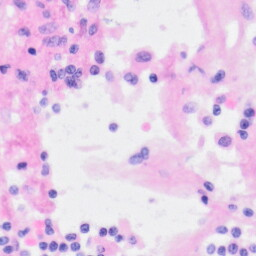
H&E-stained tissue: Kidney